Question: I have been given the class names, properties, and methods.
I'm not sure what the relationships are between them, so I'd appreciate it if someone can correct me below before I start drawing:
Games has a one to many relationship to Sport. Sport has a one to many relationship with Event.
Event has a one to many relationship with Race.
And Heat and Final are subclasses of Race.
What do you think?
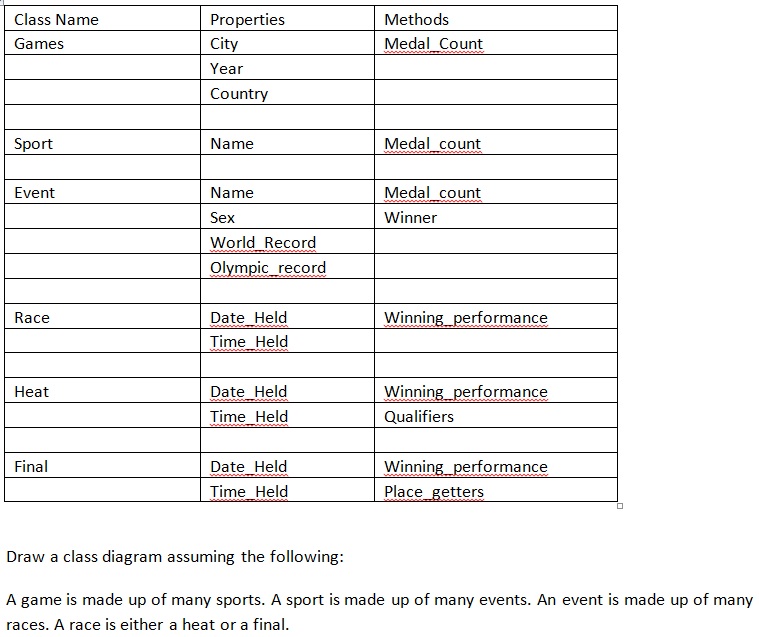
Answer: What you have sounds like a pretty good foundation - I think you've captured the relationships pretty well. It seems to me to more of a data model than a class model .
To fill your class diagram out, ask yourself the following questions:
- - -
Post your solution in the question so we can see what you come up with :)